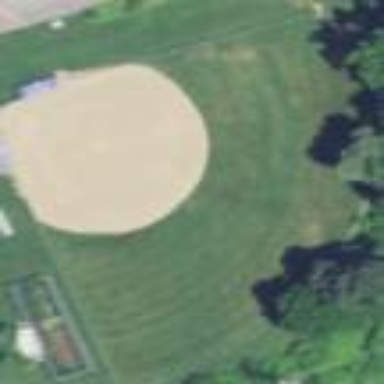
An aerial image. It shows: Softball pitch for leisure land activities.